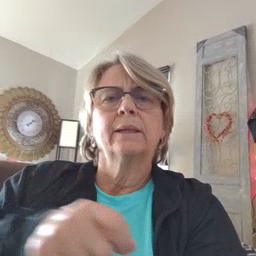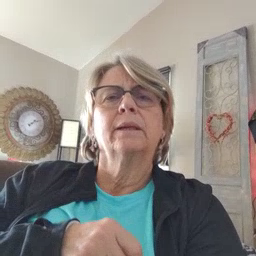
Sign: make